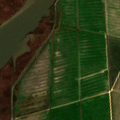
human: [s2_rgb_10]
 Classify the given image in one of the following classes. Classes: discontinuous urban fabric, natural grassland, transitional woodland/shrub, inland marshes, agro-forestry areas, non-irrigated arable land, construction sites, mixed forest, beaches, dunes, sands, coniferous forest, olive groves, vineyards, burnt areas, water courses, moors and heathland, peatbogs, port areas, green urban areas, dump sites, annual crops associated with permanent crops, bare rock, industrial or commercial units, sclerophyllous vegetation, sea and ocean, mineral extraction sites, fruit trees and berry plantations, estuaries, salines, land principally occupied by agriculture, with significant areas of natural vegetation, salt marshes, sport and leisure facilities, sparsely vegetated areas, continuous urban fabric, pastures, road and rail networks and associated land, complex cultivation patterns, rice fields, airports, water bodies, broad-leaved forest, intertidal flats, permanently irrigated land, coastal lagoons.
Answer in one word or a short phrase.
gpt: pastures, salt marshes, estuaries